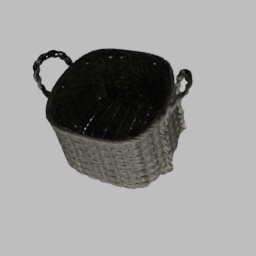
Label: tools